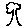
Label: tree